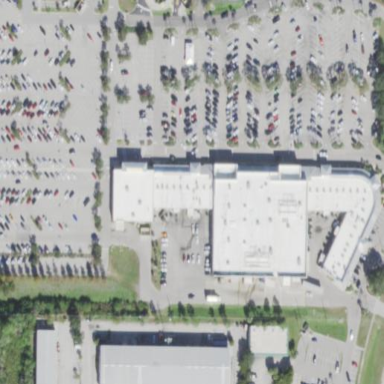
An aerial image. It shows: Retail area.